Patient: sex F, age 72
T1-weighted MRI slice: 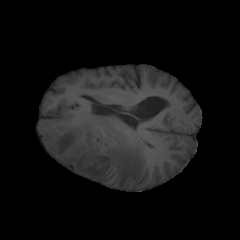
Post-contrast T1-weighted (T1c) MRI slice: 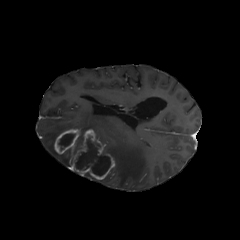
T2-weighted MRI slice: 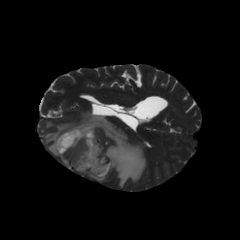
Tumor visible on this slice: yes
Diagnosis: Glioblastoma, IDH-wildtype
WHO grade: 4